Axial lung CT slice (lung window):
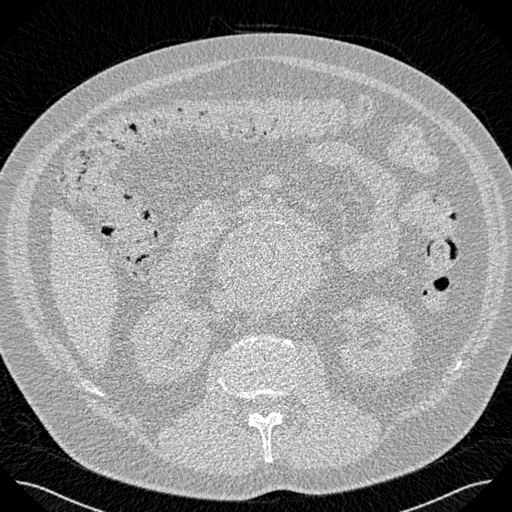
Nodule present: no